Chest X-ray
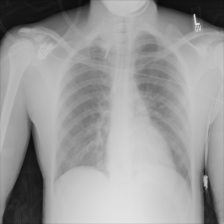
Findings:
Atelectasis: positive
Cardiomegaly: negative
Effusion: negative
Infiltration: negative
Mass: positive
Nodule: negative
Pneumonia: negative
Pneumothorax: negative
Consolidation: negative
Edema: negative
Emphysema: negative
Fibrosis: negative
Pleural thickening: negative
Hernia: negative